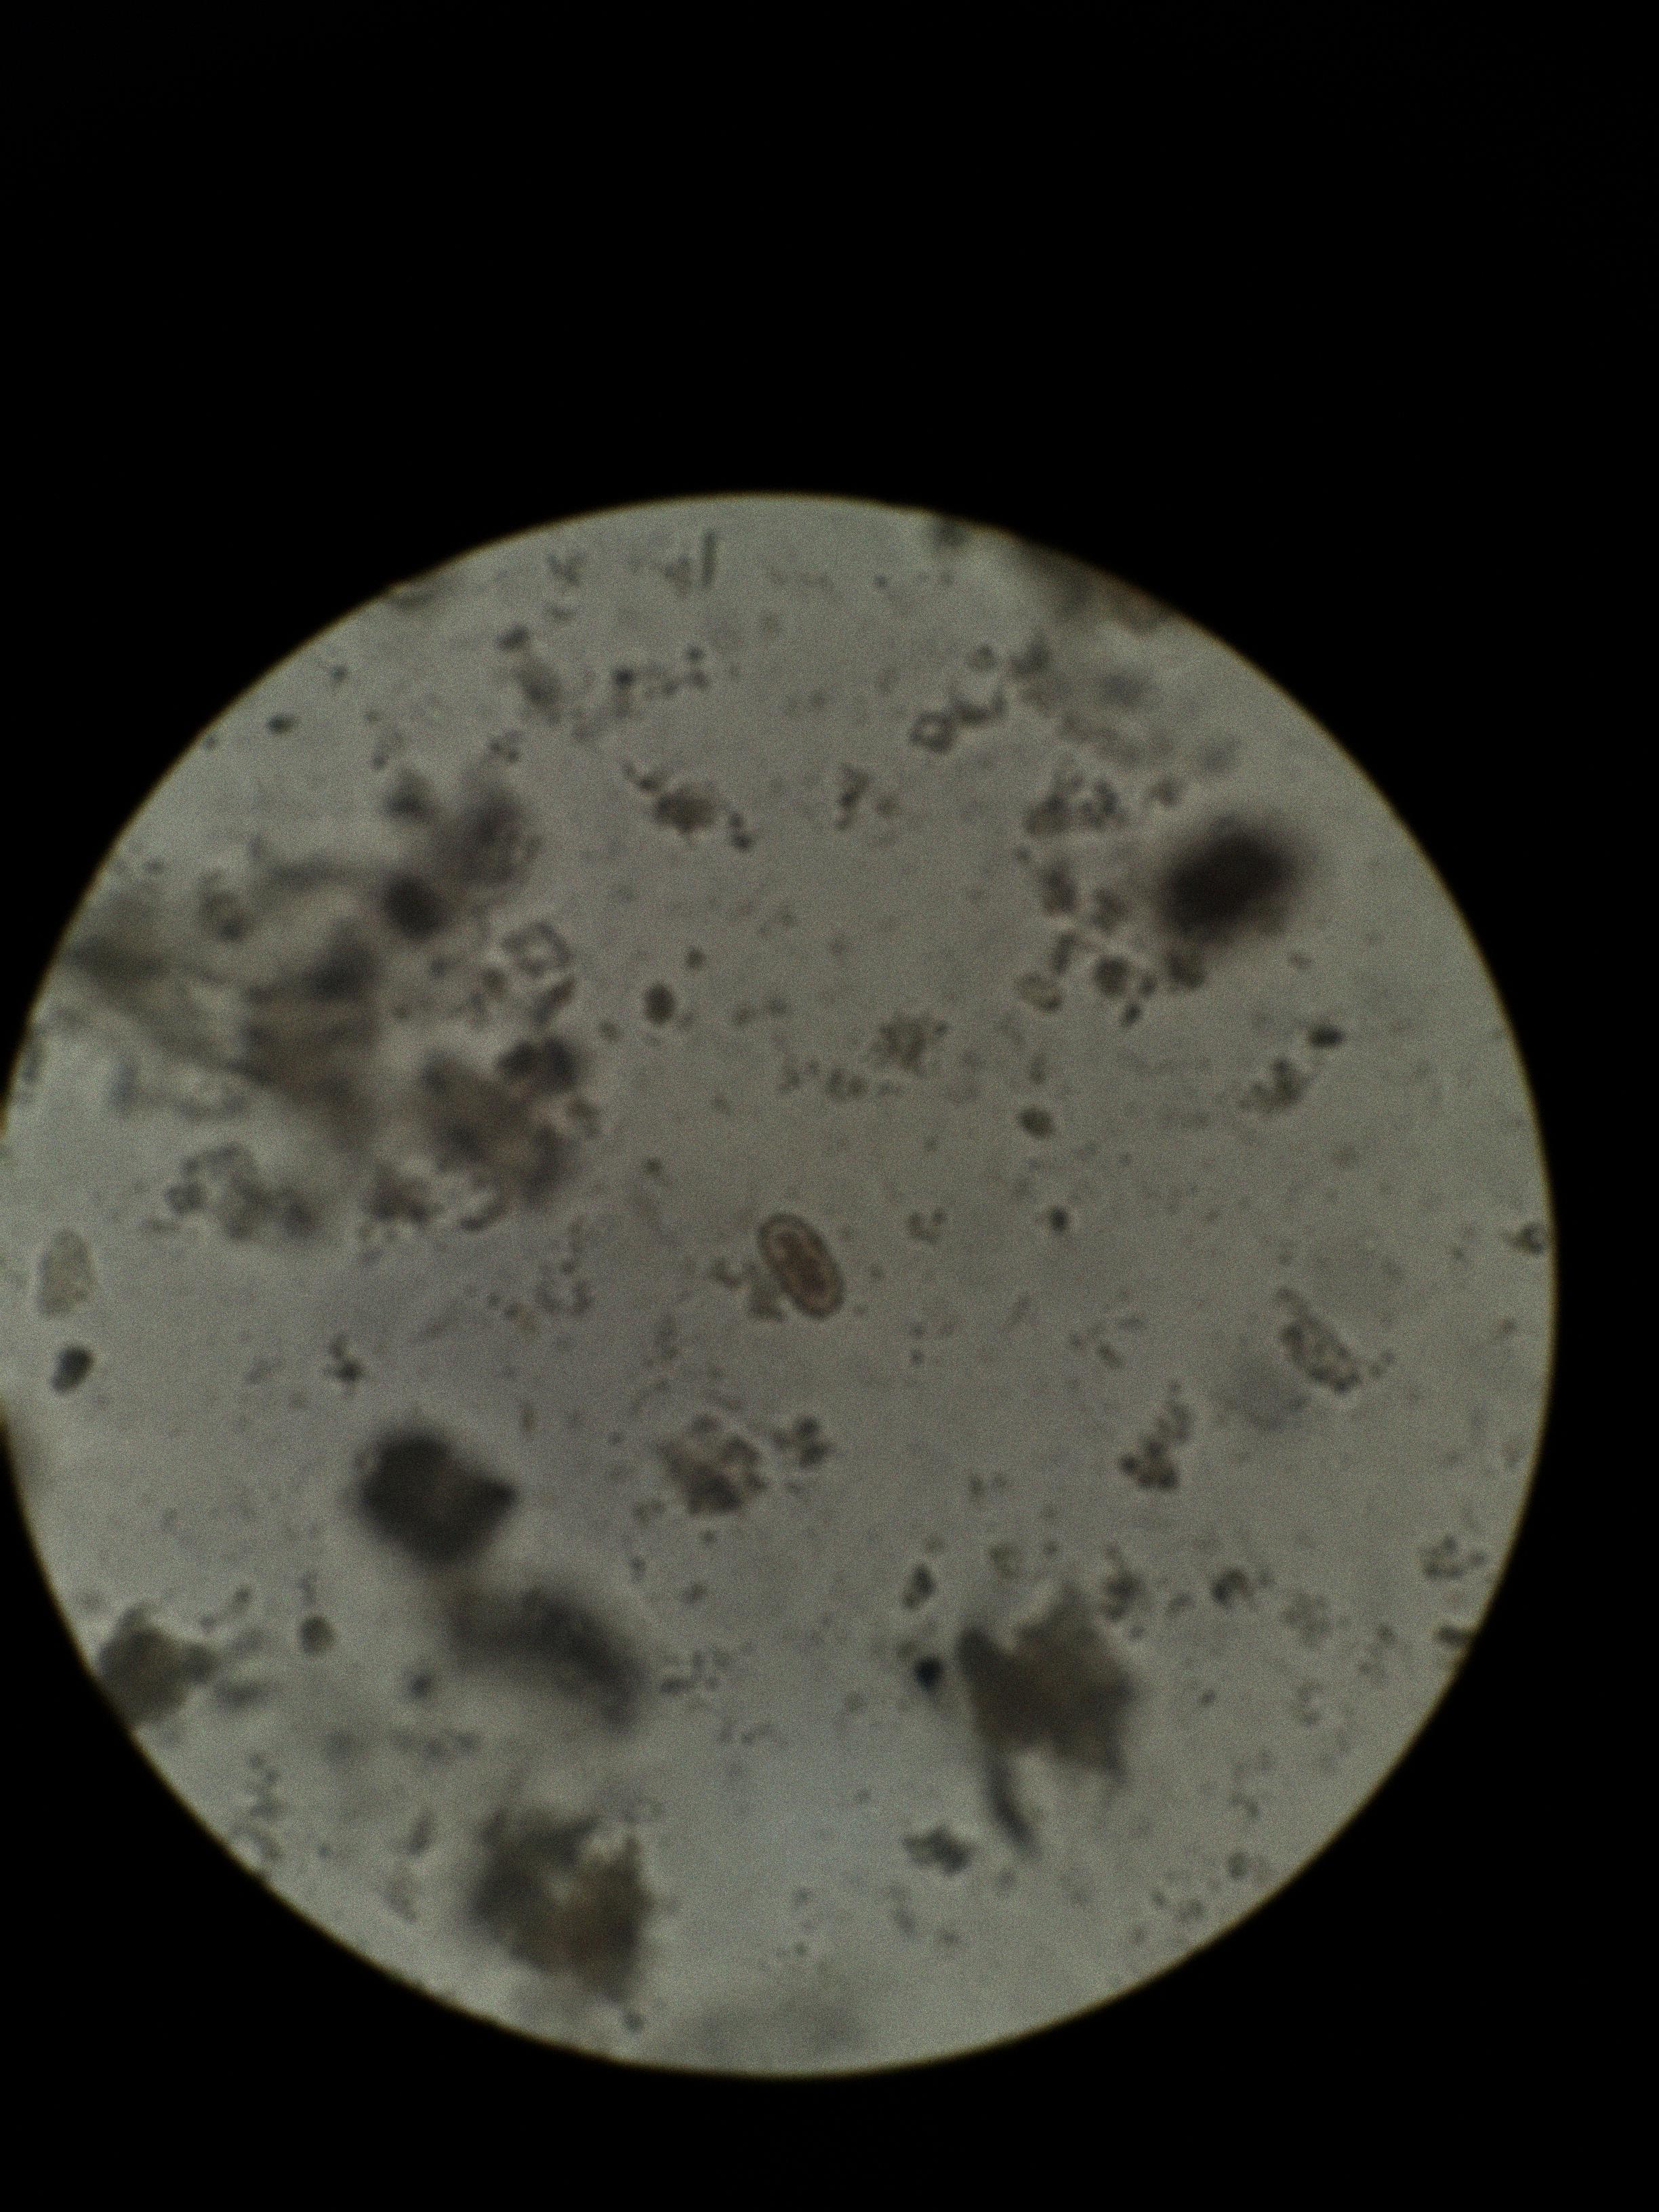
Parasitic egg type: Capillaria philippinensis